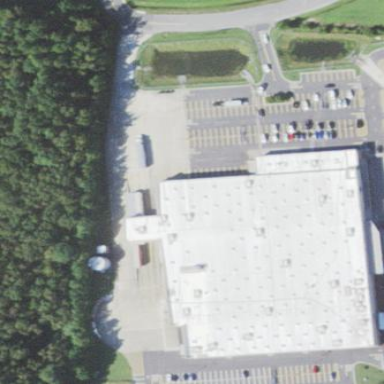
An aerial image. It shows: Retail building that houses wholesale shop.